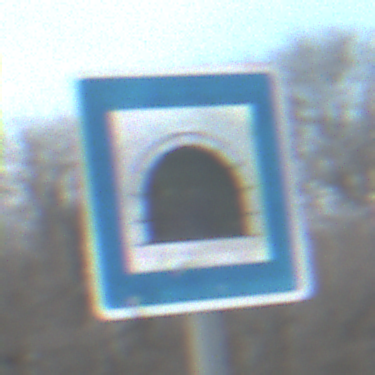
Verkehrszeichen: Tunnel
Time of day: SunriseSunset
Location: Outdoor (RoadRail)
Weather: PartlyCloudy
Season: NotSpecified
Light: Natural